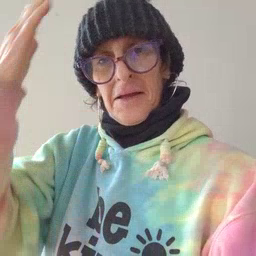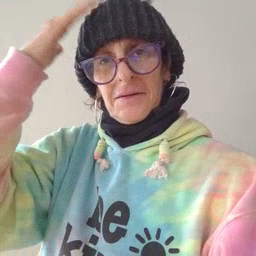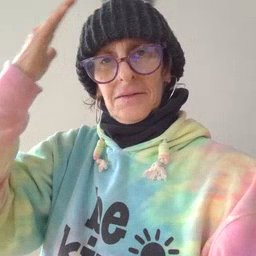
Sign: hat